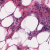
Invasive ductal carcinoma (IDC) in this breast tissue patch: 0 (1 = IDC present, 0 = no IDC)